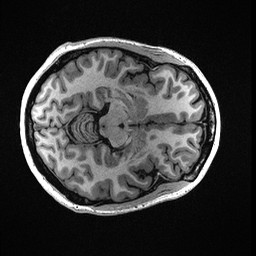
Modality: T1w
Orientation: axial
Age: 32
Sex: female
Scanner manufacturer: ge
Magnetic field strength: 3 T
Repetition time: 0.006952 s
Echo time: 0.00292 s